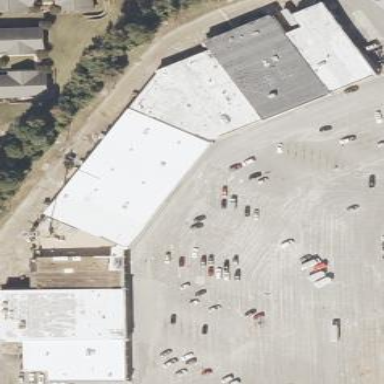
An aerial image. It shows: Retail building.